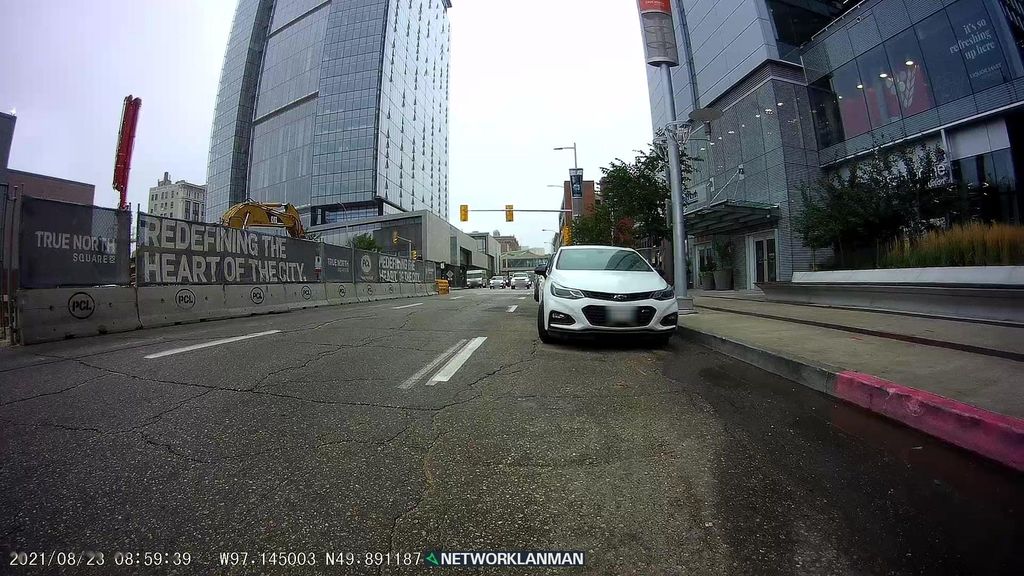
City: winnipeg